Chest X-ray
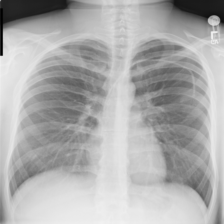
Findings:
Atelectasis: negative
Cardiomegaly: negative
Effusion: negative
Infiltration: negative
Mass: negative
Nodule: negative
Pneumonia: negative
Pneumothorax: negative
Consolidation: negative
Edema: negative
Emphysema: negative
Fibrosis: negative
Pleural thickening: negative
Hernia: negative